Question: I'm trying to display data from a multidimensional array using d3. Using the code below, nothing is appearing in the browser. Inspecting element shows that the text of each element in each array exists, but they are just not appearing on the page. However, when I remove the lines that have been commented below, I get the example output below:
'''
1,3,3,5,6,7
3,5,8,3,2,6
9,0,6,3,6,3
etc ...
'''
How can I modify the code so that I can display something like this:
'''
1 3 3 5 6 7
3 5 8 3 2 6
etc...
'''
The code:
'''
var dataset = [
[1,3,3,5,6,7],
[3,5,8,3,2,6],
[9,0,6,3,6,3],
[3,4,4,5,6,8],
[3,4,5,2,1,8]
];
var svg = d3.select("body")
.append("svg")
.attr("width", w)
.attr("height", h);
svg.append("g")
.selectAll("p")
.data(dataset)
.enter()
.append("p") // removing
.selectAll("text") // these
.data( function(d,i,j) { return d; } ) // lines
.enter() // text displays normally
.append("text")
.text( function(d,i,j) { return d; } )
.attr("x", function(d,i,j) { return (i * 20) + 40; })
.attr("y", function(d,i,j) { return (i * 20) + 40; })
.attr("font-family", "sans-serif")
.attr("font-size", "20px")
.attr("fill", textColour);
'''
This is what inspecting element gives with a different array of numbers:

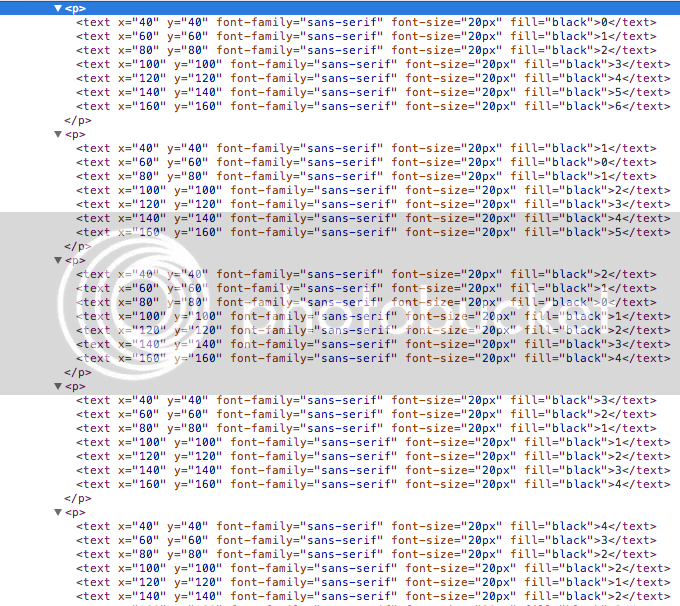
Answer: You're almost there, there are only two minor things:
- 'p''g'- 'j''i'
Complete example <URL>.